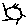
Label: sun